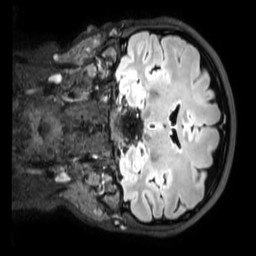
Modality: FLAIR
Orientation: coronal
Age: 32
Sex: female
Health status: healthy
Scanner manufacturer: philips
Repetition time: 4.8 s
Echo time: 0.281 s